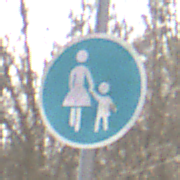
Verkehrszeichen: Gehweg
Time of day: MorningAfternoon
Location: Outdoor (Nature)
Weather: Clear
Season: Winter
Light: Natural